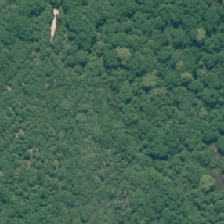
Land cover: deciduous_hardwood